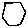
Label: hexagon